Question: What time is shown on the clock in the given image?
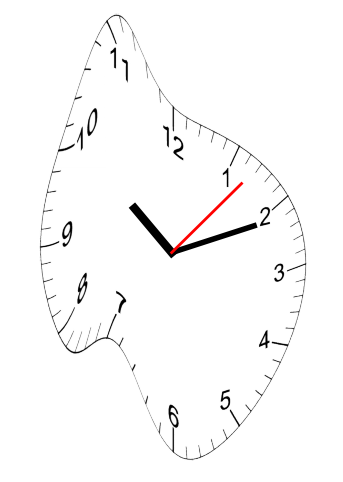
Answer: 10:11:07